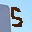
Label: 5